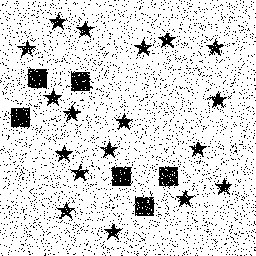
Squares: 6
Triangles: 0
Stars: 18
Total shapes: 24